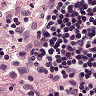
Metastatic tissue present: no